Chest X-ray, AP view. Patient: 5 years old, sex F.
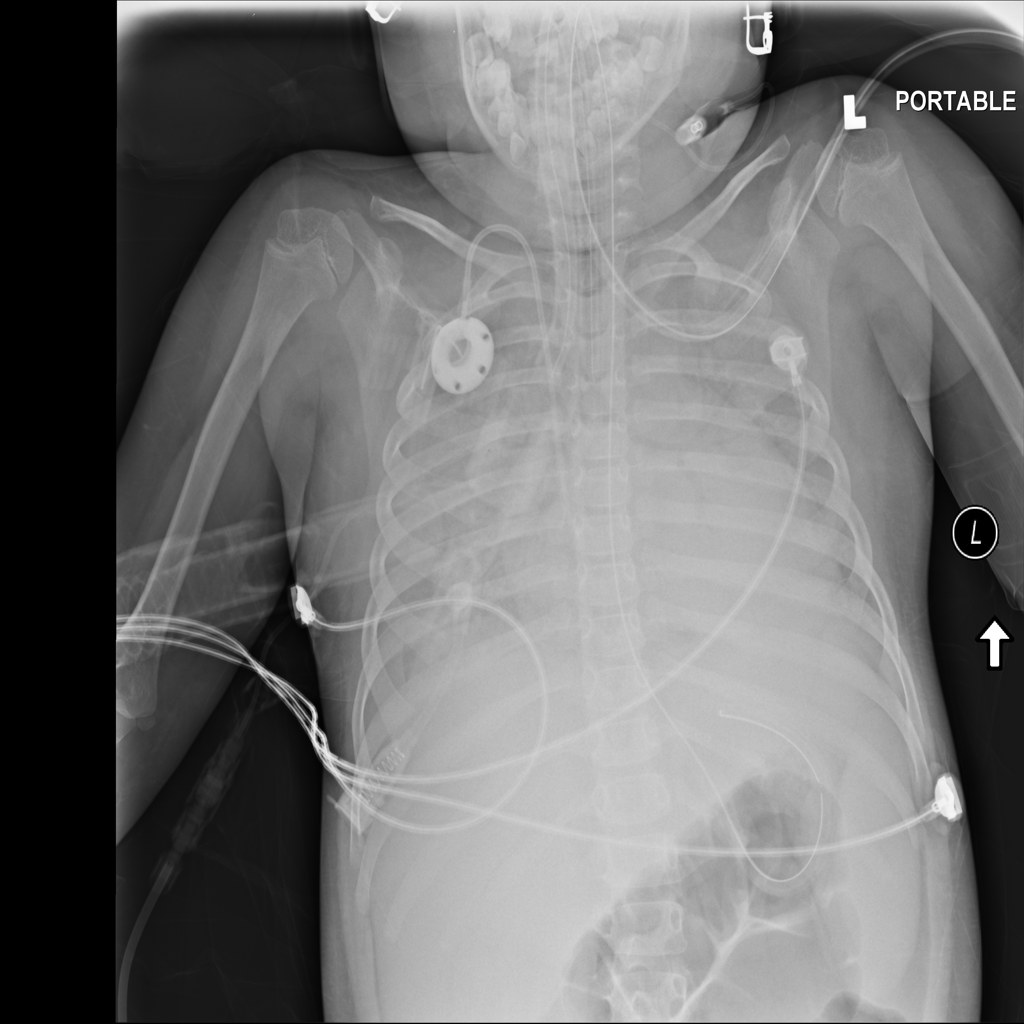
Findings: No Finding